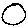
Label: moon